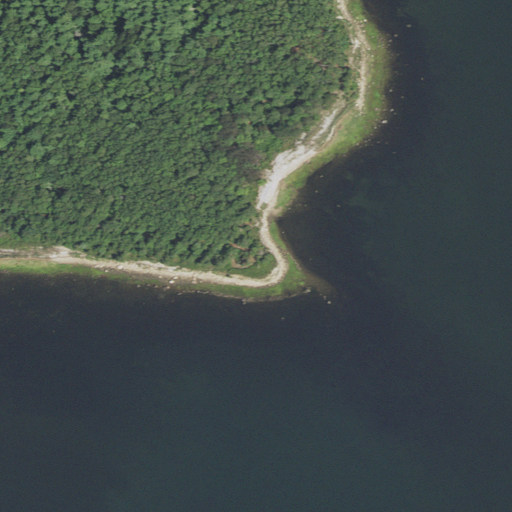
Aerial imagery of cape in Massachusetts named Great Hill Point containing open water, mixed forest, evergreen forest, grassland, barren land, deciduous forest, and woody wetlands